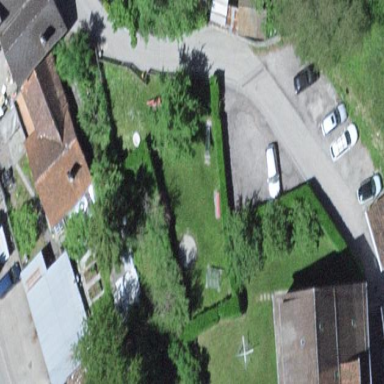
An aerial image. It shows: Playground area for leisure activities on the land.